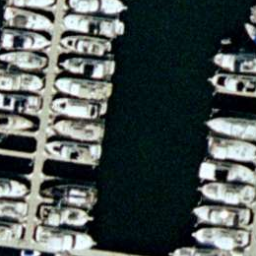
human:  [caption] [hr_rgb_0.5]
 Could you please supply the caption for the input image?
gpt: Many boats docked in lines at the harbor and the water is black .

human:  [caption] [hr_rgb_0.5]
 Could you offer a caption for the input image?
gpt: Lots of boats docked in lines at the harbor .

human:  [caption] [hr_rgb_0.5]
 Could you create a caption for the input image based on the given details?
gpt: Lots of boats docked at the harbor and the water is black .

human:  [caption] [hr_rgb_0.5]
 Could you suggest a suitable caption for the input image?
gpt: Many boats docked in lines at the harbor and just a few positions are free .

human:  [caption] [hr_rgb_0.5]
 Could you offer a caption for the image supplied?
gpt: Lots of boats docked in lines at the harbor and just a few positions are free .